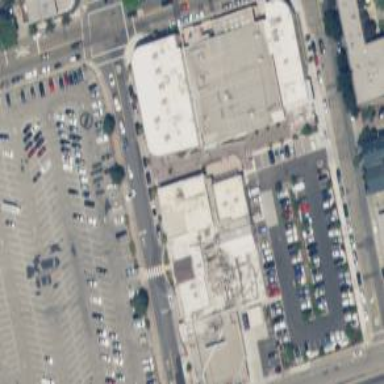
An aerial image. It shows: Retail building.